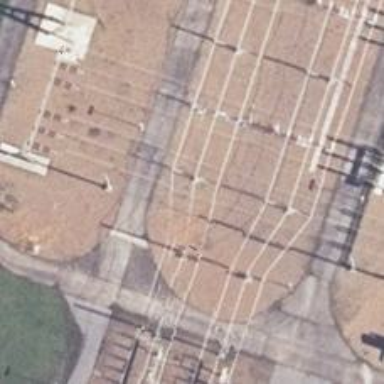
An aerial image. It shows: Busbar power line with 3 cables.